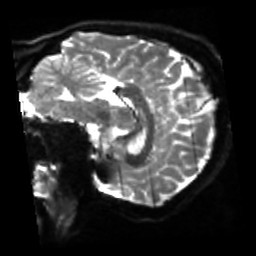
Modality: sbref
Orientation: sagittal
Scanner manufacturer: siemens
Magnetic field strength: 3 T
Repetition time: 4 s
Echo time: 0.0594 s